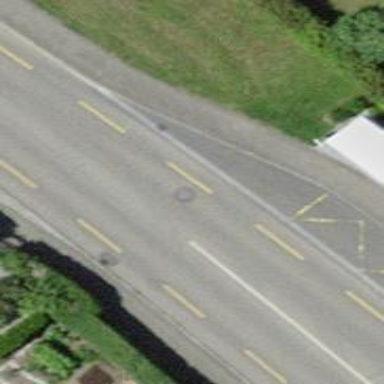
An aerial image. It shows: Tertiary road with cycle lanes on both sides.